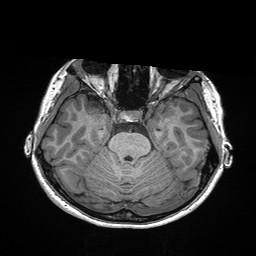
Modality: T1w
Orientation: coronal
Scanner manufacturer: siemens
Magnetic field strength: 3 T
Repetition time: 2.3 s
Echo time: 0.00298 s